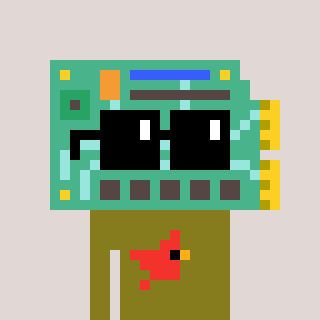
a pixel art character with square black sunglasses, a chipboard-shaped head and a gunk-colored body on a warm background